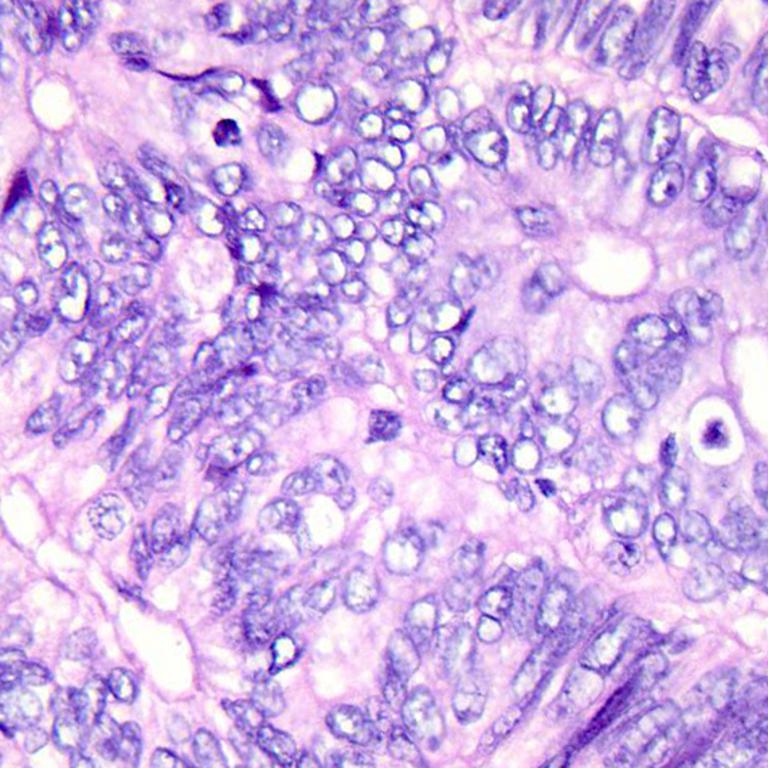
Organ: colon
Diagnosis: adenocarcinomas